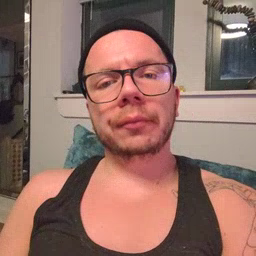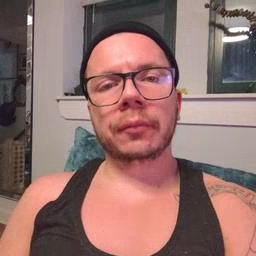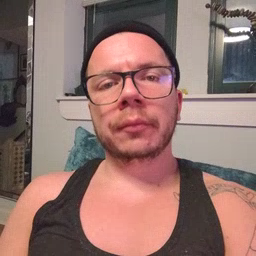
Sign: child